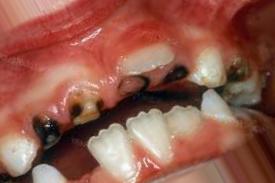
Condition: Caries